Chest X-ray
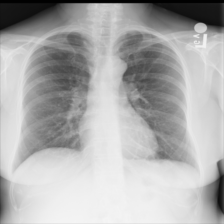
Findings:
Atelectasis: negative
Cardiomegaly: negative
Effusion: negative
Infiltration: negative
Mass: negative
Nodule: negative
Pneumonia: negative
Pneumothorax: negative
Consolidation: negative
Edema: negative
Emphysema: negative
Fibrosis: negative
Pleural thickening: negative
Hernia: negative